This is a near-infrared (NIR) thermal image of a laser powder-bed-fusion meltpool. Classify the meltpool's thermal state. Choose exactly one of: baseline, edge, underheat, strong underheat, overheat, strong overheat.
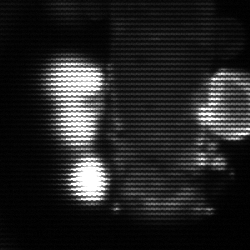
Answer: strong underheat